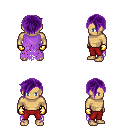
a pixel art fantasy rpg character, male body template, human, tanned skin, maroon tattered cape, red pants, purple pixie cut hairstyle, gold gloves, four views (front, back, left, right), 2x2 character sprite sheet, small pixel art, hard edges, no anti-aliasing